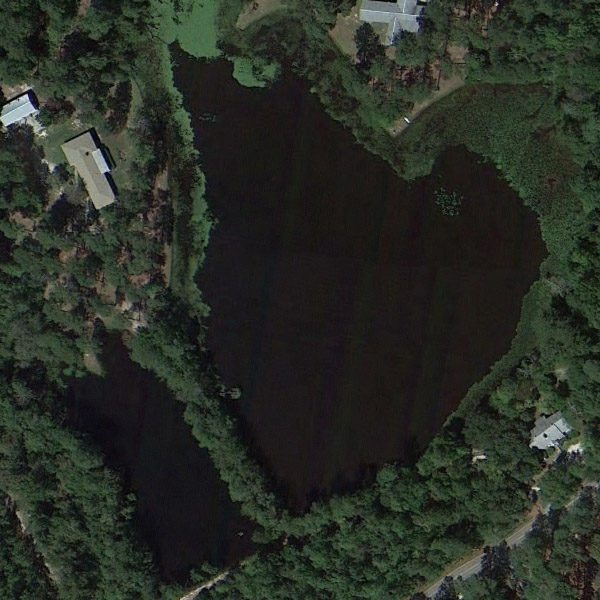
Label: Pond